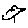
Label: bird